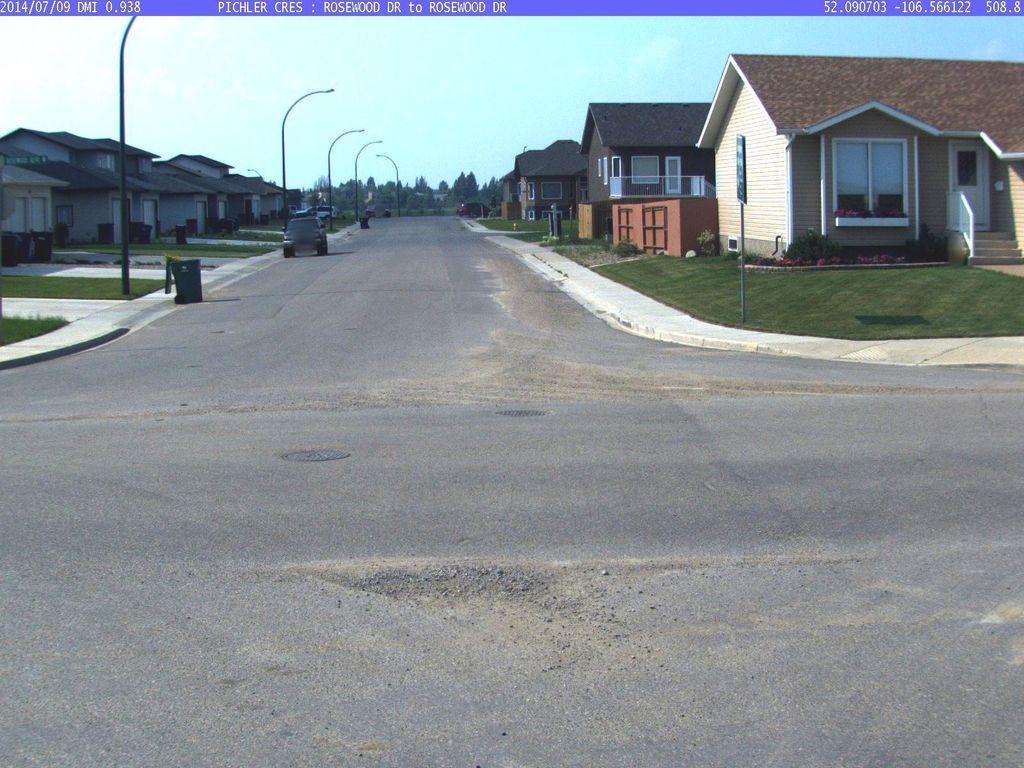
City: saskatoon